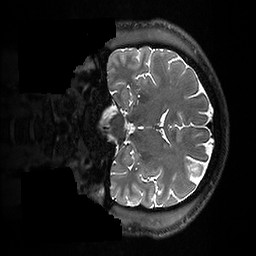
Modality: T2w
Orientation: coronal
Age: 47
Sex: male
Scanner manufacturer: ge
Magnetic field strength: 3 T
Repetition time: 3.202 s
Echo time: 0.06024 s